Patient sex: F
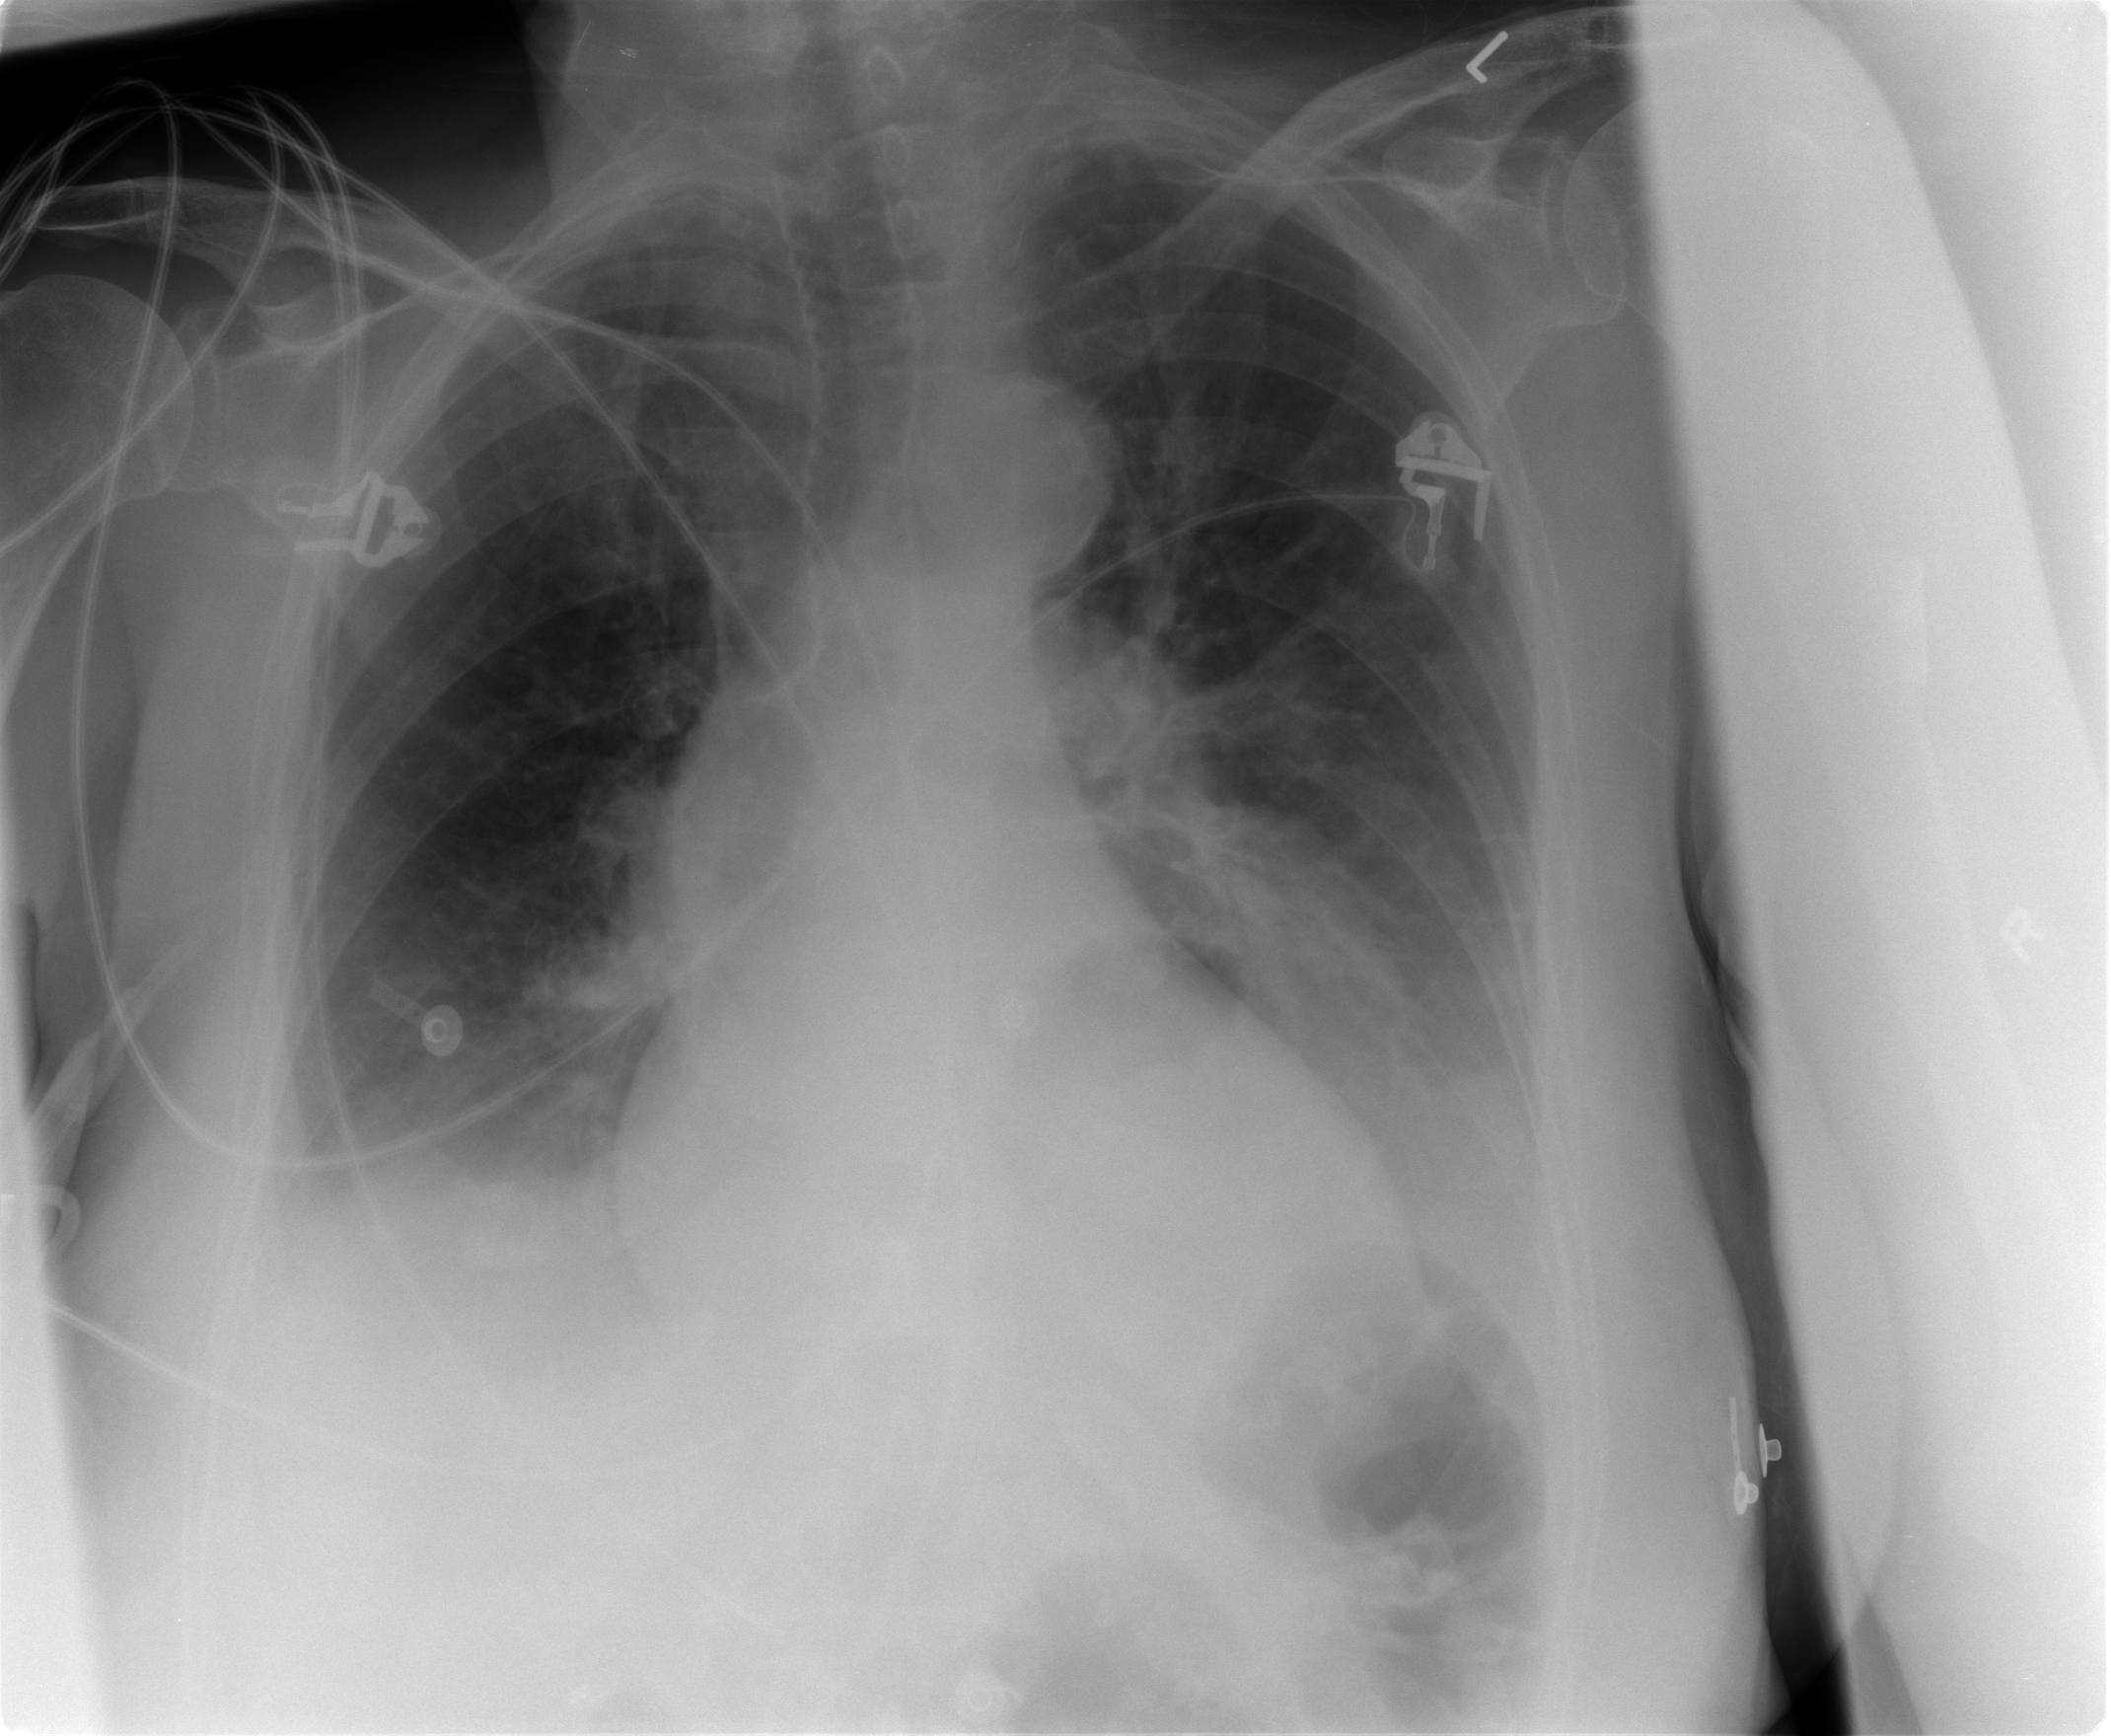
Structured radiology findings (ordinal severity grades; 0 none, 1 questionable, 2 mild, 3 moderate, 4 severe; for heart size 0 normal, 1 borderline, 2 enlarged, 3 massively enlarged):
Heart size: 2
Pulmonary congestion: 0
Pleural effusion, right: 2
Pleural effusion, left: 2
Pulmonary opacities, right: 0
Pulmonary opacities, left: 3
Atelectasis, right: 1
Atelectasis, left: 1